Question:
So this is part of a larger project but I am stuck on number two of this section. I rewrote the system to get it in the required form:
dx(1)/dt = x(2)
dx(2)/dt = (-(M+m)/mL))x(4) + 1/(mL)u
dx(3)/dt = x(4)
dx(4)/dt = -(mg/M)x(1) + (1/M)u
After substituting the variables given in the problem I wrote the funcion:
'''
function dx = fun(t,x)
dx = zeros(4,1);
dx(1) = x(2);
dx(2) = -((2+.1)/(.1*.5)).*x(4);
dx(3) = x(4);
dx(4) = -((.1*9.81)/2).*x(1);
end
'''
I am confused on how to implement u(t) = 0 and how to create the theta function.
Any help even if its just pointing me in the right direction would be amazing. Thank you in advance :)
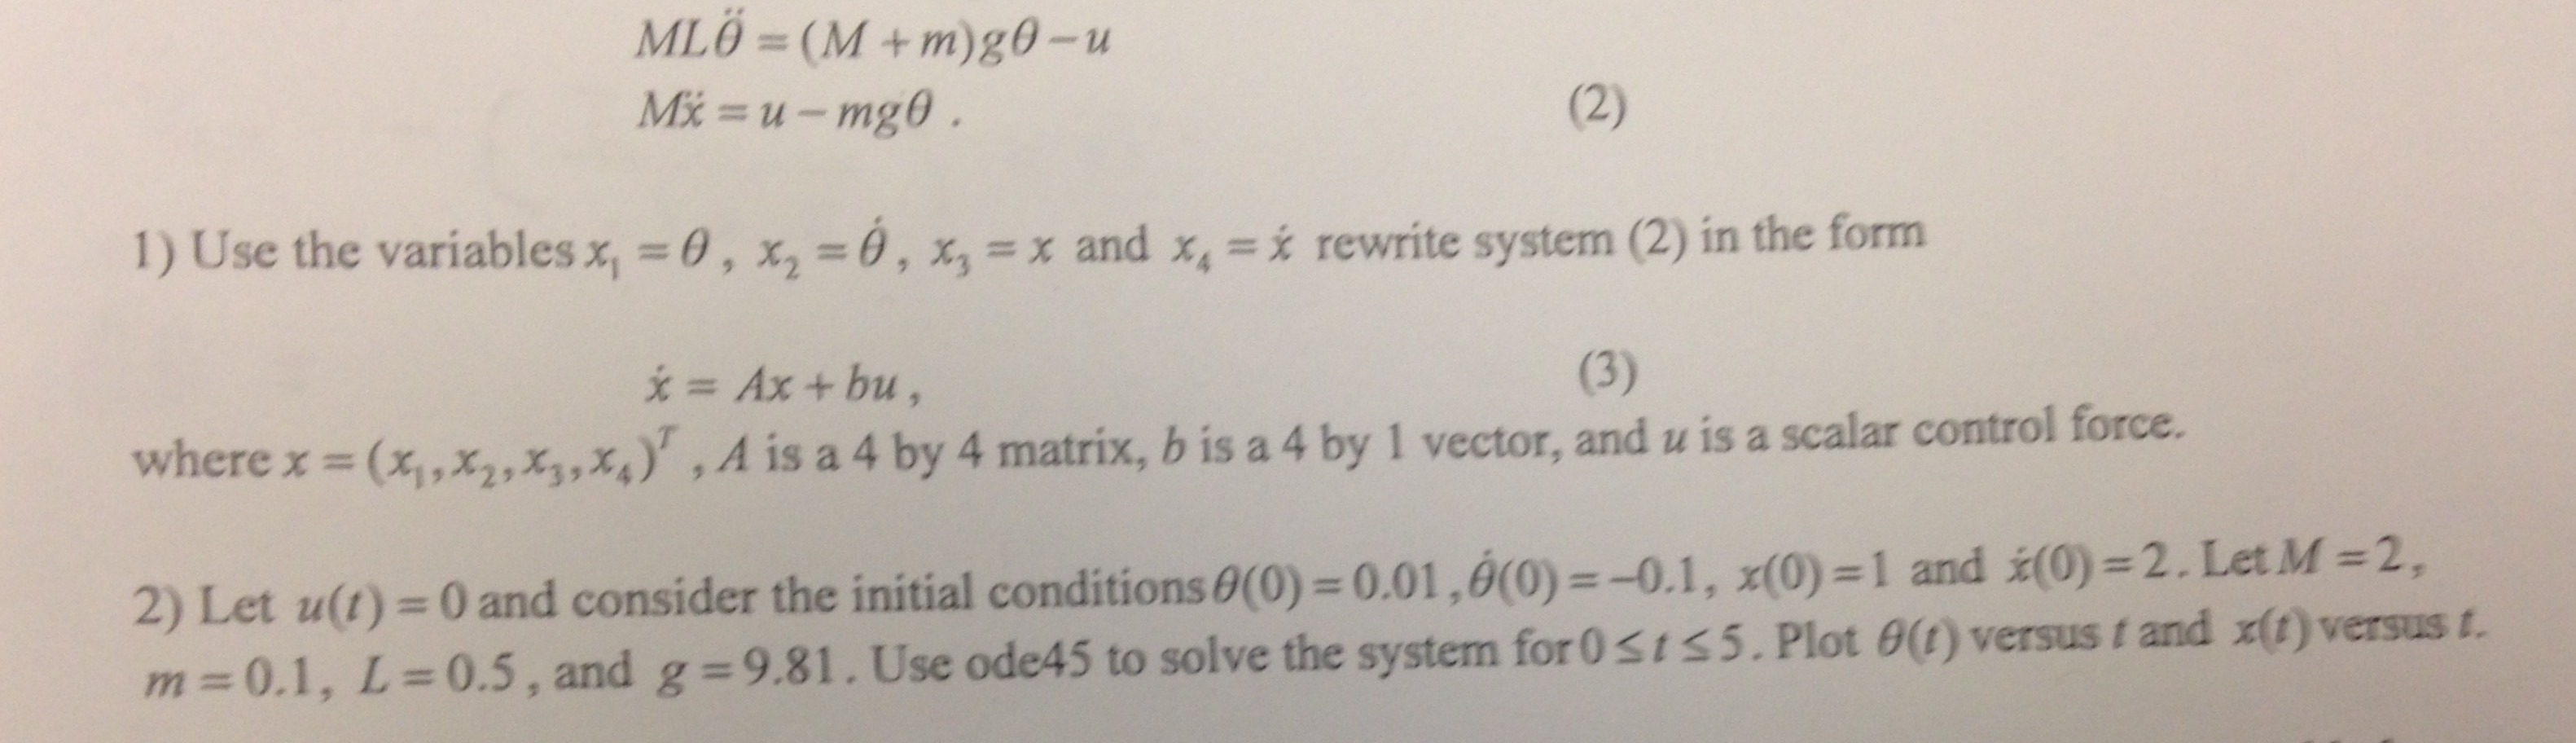
Answer: It's easy. You implement 'theta' as another state. This is possible since you know the derivative, which does not even depend on the other states. To be more precise, you should add two more states here. One for 'theta' and one for 'theta_dot'.
'''
dx(5) = x(6) % Theta'
dx(6) = -0.1 % Theta''
'''
And by the way, you can also pass additional variables to your differential equation. You just add more arguments to it
'''
function dx = diffeq(t,x,parameters)
...
end
'''
and create a new function handle where you execute the ODE solver
'''
[T,X] = ode45(@(t,x)diffeq(t,x,parameters),t_span,X0, ode_options);
'''
This is just a hint since you're using <URL> in your differential equation function.